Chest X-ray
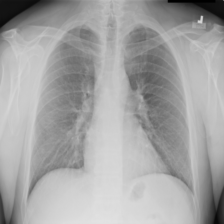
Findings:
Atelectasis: negative
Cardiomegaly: negative
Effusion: negative
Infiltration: negative
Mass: negative
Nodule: negative
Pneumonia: negative
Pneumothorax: negative
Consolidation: negative
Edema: negative
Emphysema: negative
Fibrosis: negative
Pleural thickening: negative
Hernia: negative